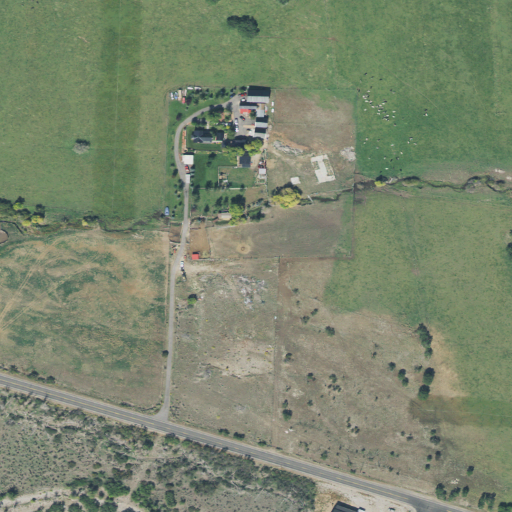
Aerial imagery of valley in Utah named Big Pole Canyon containing pasture, shrub, low intensity development, open development, and medium intensity development